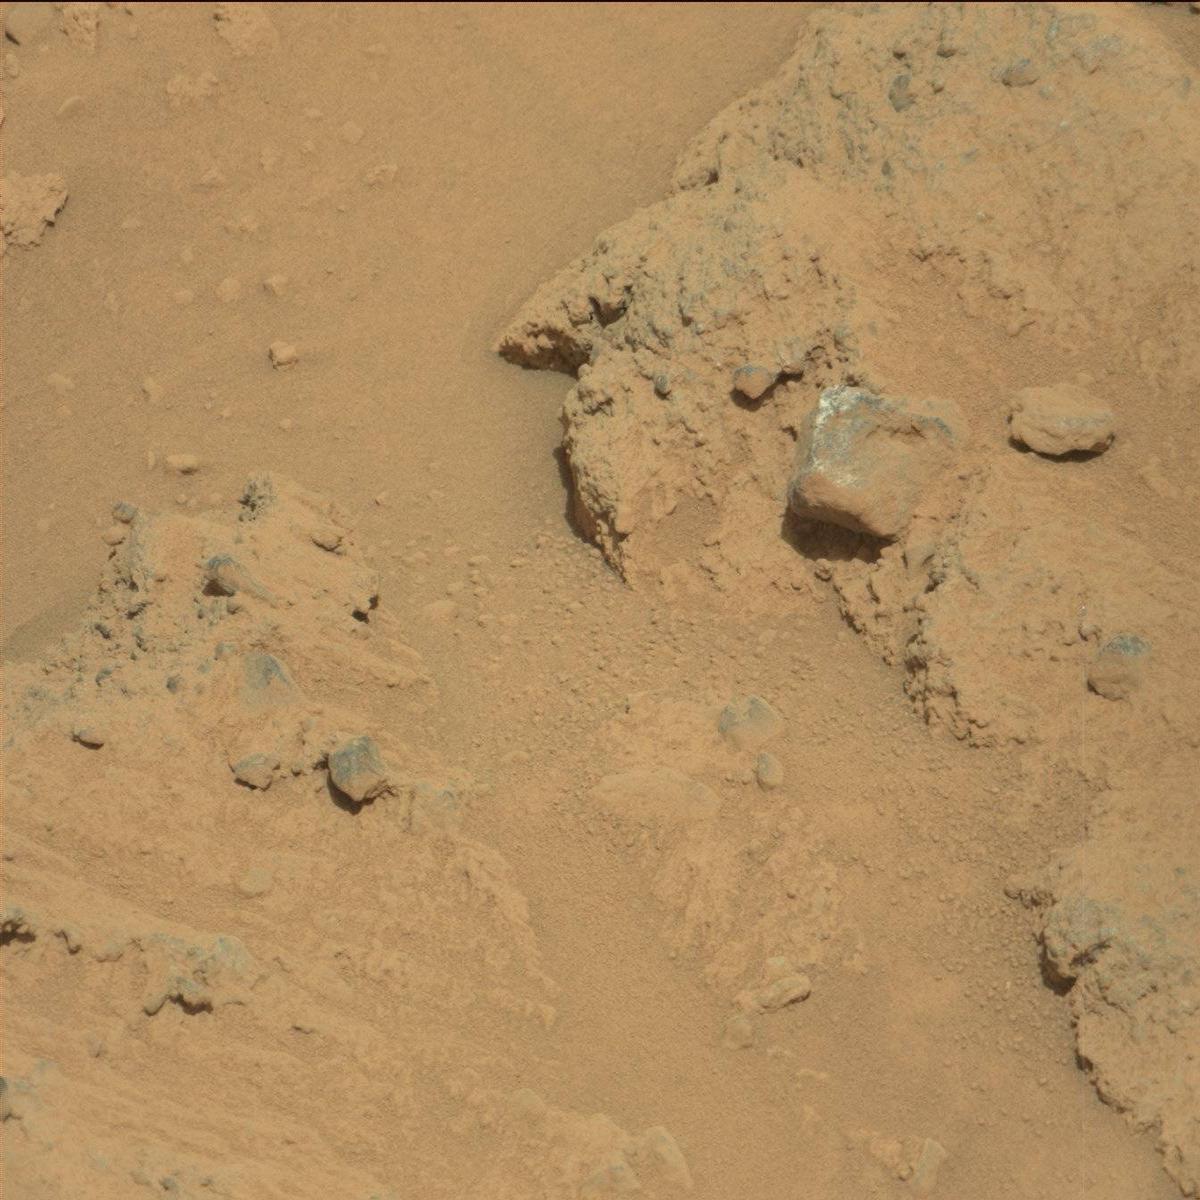
Terrain classes present: Bedrock, Rock, Sand / Soil